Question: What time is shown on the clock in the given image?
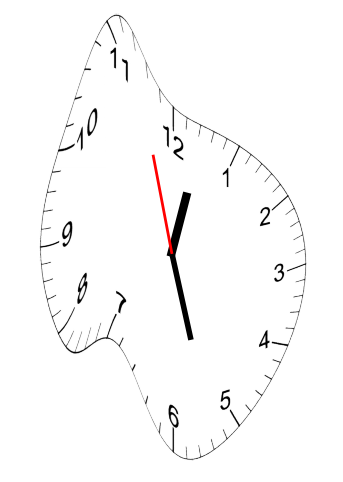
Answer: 12:26:57